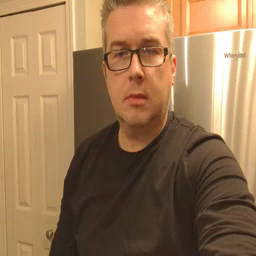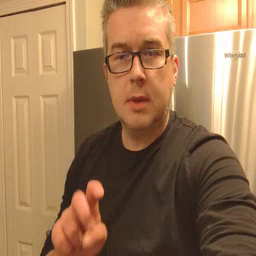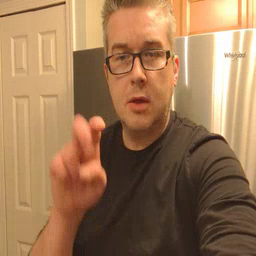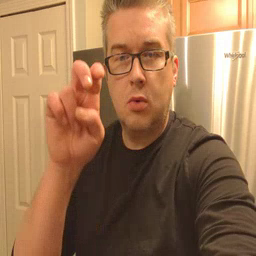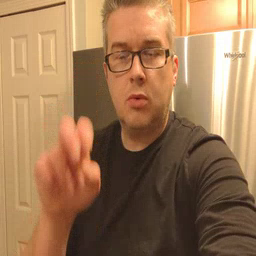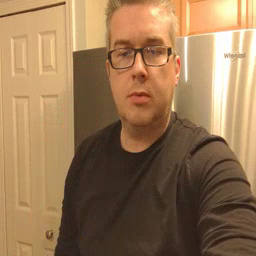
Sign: stairs